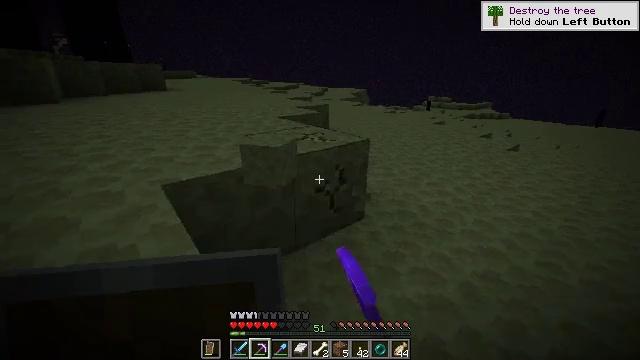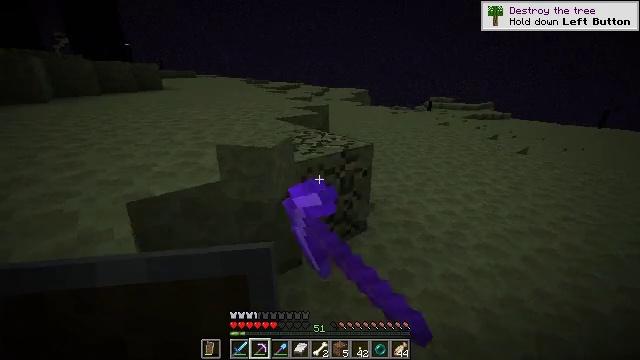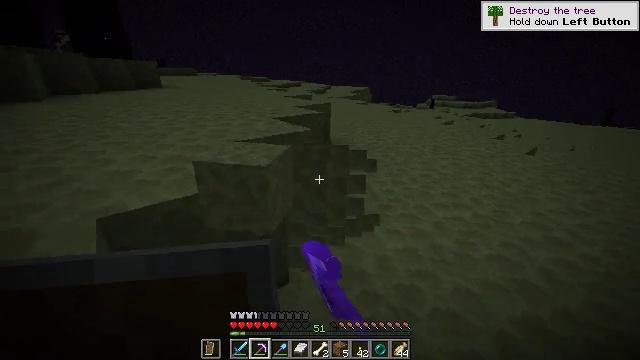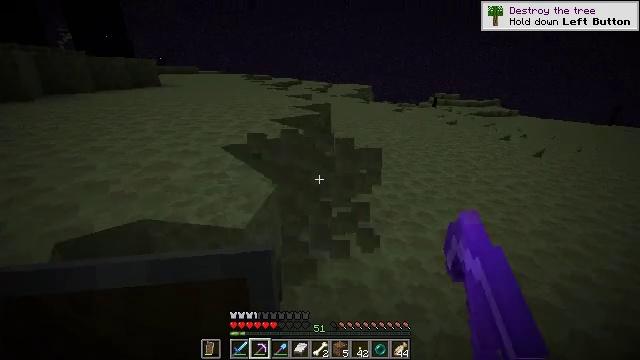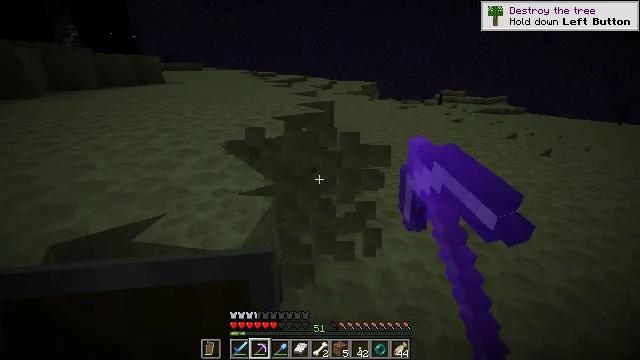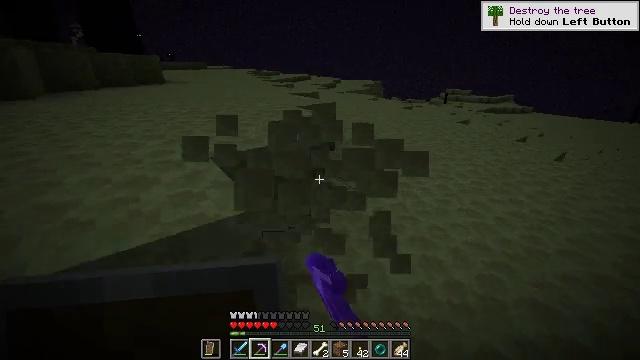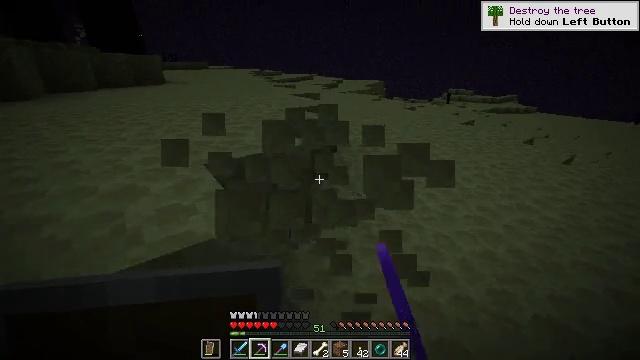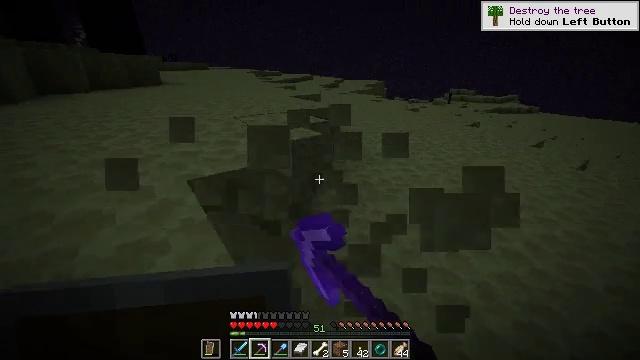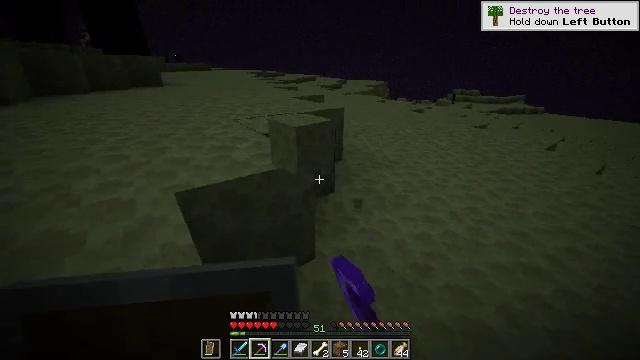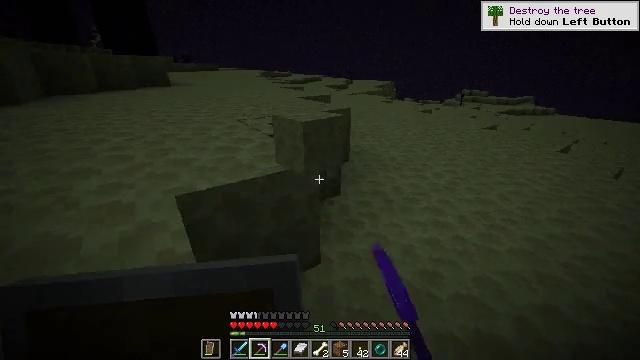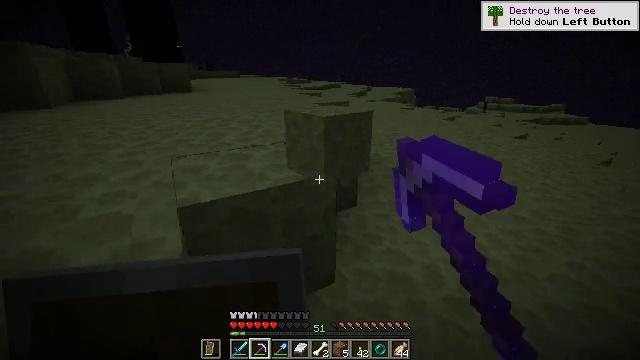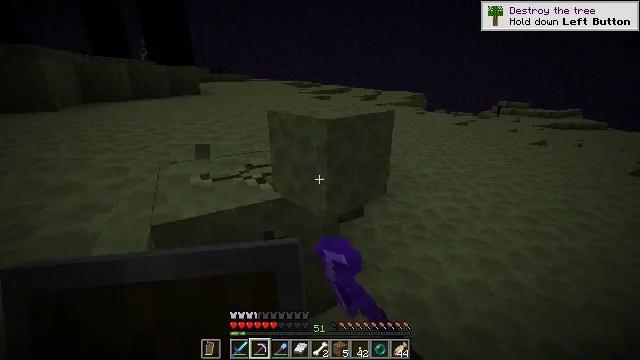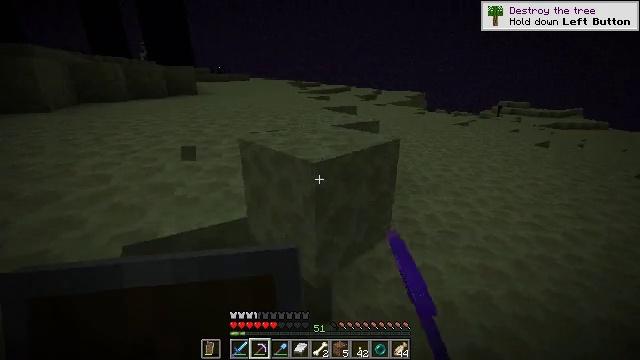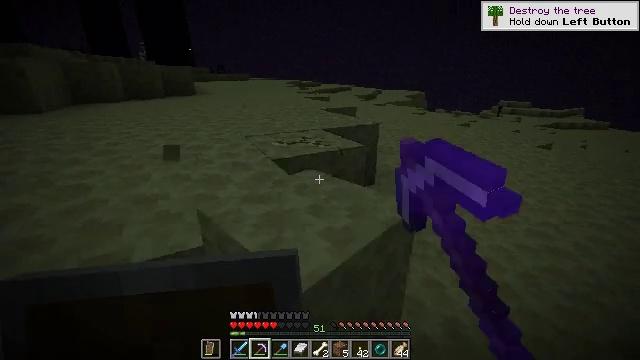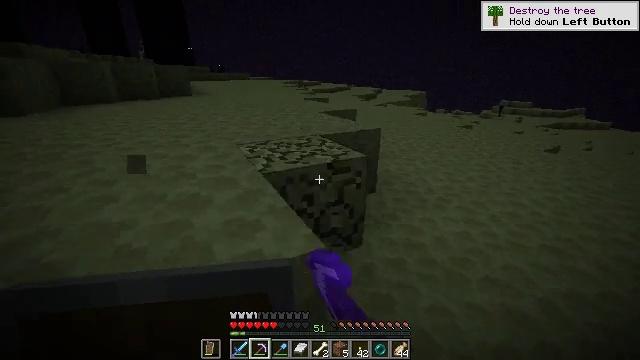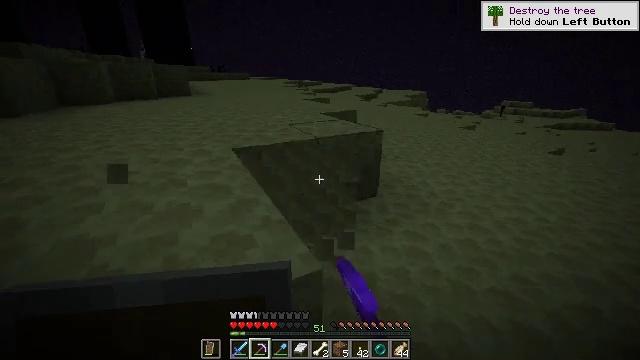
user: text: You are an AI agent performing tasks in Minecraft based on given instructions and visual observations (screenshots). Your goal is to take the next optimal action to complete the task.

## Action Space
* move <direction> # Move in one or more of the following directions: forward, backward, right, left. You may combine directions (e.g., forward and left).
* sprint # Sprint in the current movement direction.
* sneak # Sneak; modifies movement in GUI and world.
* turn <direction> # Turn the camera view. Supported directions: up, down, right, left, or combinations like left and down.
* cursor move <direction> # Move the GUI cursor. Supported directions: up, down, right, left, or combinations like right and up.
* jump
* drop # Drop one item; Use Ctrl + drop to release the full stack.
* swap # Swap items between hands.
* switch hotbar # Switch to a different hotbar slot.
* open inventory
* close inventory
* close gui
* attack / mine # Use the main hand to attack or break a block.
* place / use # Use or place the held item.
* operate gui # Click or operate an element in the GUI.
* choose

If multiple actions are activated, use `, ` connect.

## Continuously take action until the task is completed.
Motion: motion action
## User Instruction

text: Break some end stone blocks.
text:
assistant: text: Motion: move forward, attack / mine
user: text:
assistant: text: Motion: move forward, attack / mine
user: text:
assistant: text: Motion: move forward, attack / mine
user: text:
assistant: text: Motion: move forward, attack / mine
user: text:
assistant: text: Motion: move forward, attack / mine
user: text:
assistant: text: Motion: move forward, attack / mine
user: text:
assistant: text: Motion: move forward, attack / mine
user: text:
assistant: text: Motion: move forward, attack / mine
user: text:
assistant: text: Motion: move forward, turn left, attack / mine
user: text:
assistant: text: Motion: move forward, turn left and up, attack / mine
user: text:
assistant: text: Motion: move forward, turn left, attack / mine
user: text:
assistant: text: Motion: move forward, attack / mine
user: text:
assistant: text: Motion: move forward, attack / mine
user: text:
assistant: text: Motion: move forward, attack / mine
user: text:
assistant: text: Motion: move forward, attack / mine
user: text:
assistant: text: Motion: move forward, attack / mine
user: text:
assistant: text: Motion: attack / mine
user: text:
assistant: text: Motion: attack / mine
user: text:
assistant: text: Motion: attack / mine
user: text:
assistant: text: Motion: attack / mine
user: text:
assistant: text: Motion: attack / mine
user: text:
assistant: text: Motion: attack / mine
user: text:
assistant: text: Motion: attack / mine
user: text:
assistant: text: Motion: attack / mine
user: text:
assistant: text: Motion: move forward, attack / mine
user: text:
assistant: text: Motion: move forward and move right, attack / mine
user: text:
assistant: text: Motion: move forward and move right, attack / mine
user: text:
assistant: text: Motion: move forward and move right, turn left, attack / mine
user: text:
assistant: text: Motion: move forward and move right, turn left, attack / mine
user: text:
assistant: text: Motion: move forward and move right, turn left, attack / mine